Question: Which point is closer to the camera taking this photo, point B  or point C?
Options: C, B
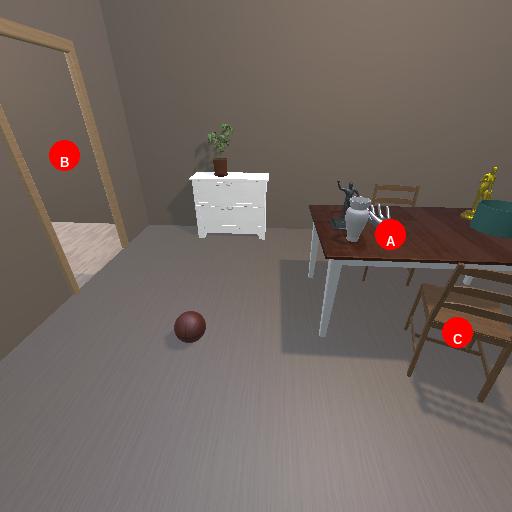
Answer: C